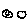
Label: smiley face